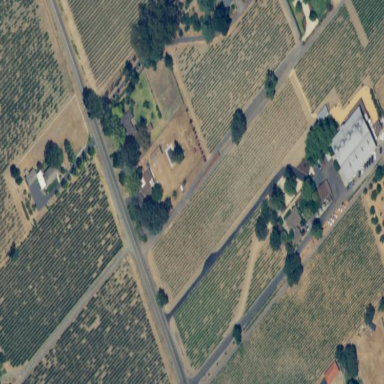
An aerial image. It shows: Vineyard with wine grapes as the main crop.